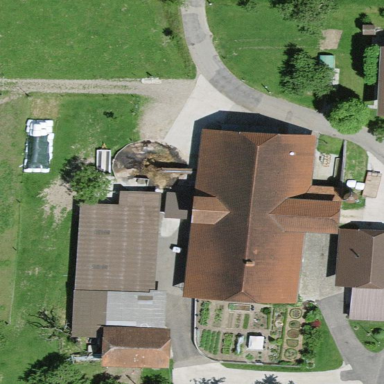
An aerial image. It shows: Farm building.